Question: Can anyone please guide me how to draw route on bing maps on my iPad?
I got the midway points from <URL>
I receive an xml string that contains the midway latitude and longitude. then i just draw lines with that coordinates but it just draws straight lines, i mean not road-by-road please see the screen shot.
How can i achieve this?
Thanks,
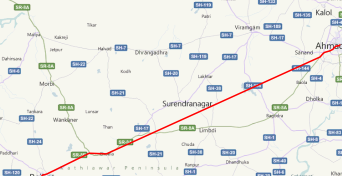
Answer: Try this code
'''
strUrl = [NSString stringWithFormat:@"http://maps.google.com/maps?saddr=%f,%f&daddr=%f,%f",[app.strLat floatValue],[app.strLng floatValue],[app.strDestinationLat floatValue],[app.strDestinationLng floatValue]];
[strUrl retain];
//strUrl=@"http://maps.google.com/mapssaddr=23.032979,72.497921&daddr=25.027923,74.482643";
NSURL *urlTemp =[NSURL URLWithString:strUrl];
NSURLRequest *reqUrl = [NSURLRequest requestWithURL:urlTemp];
[web loadRequest:reqUrl];
'''